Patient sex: M
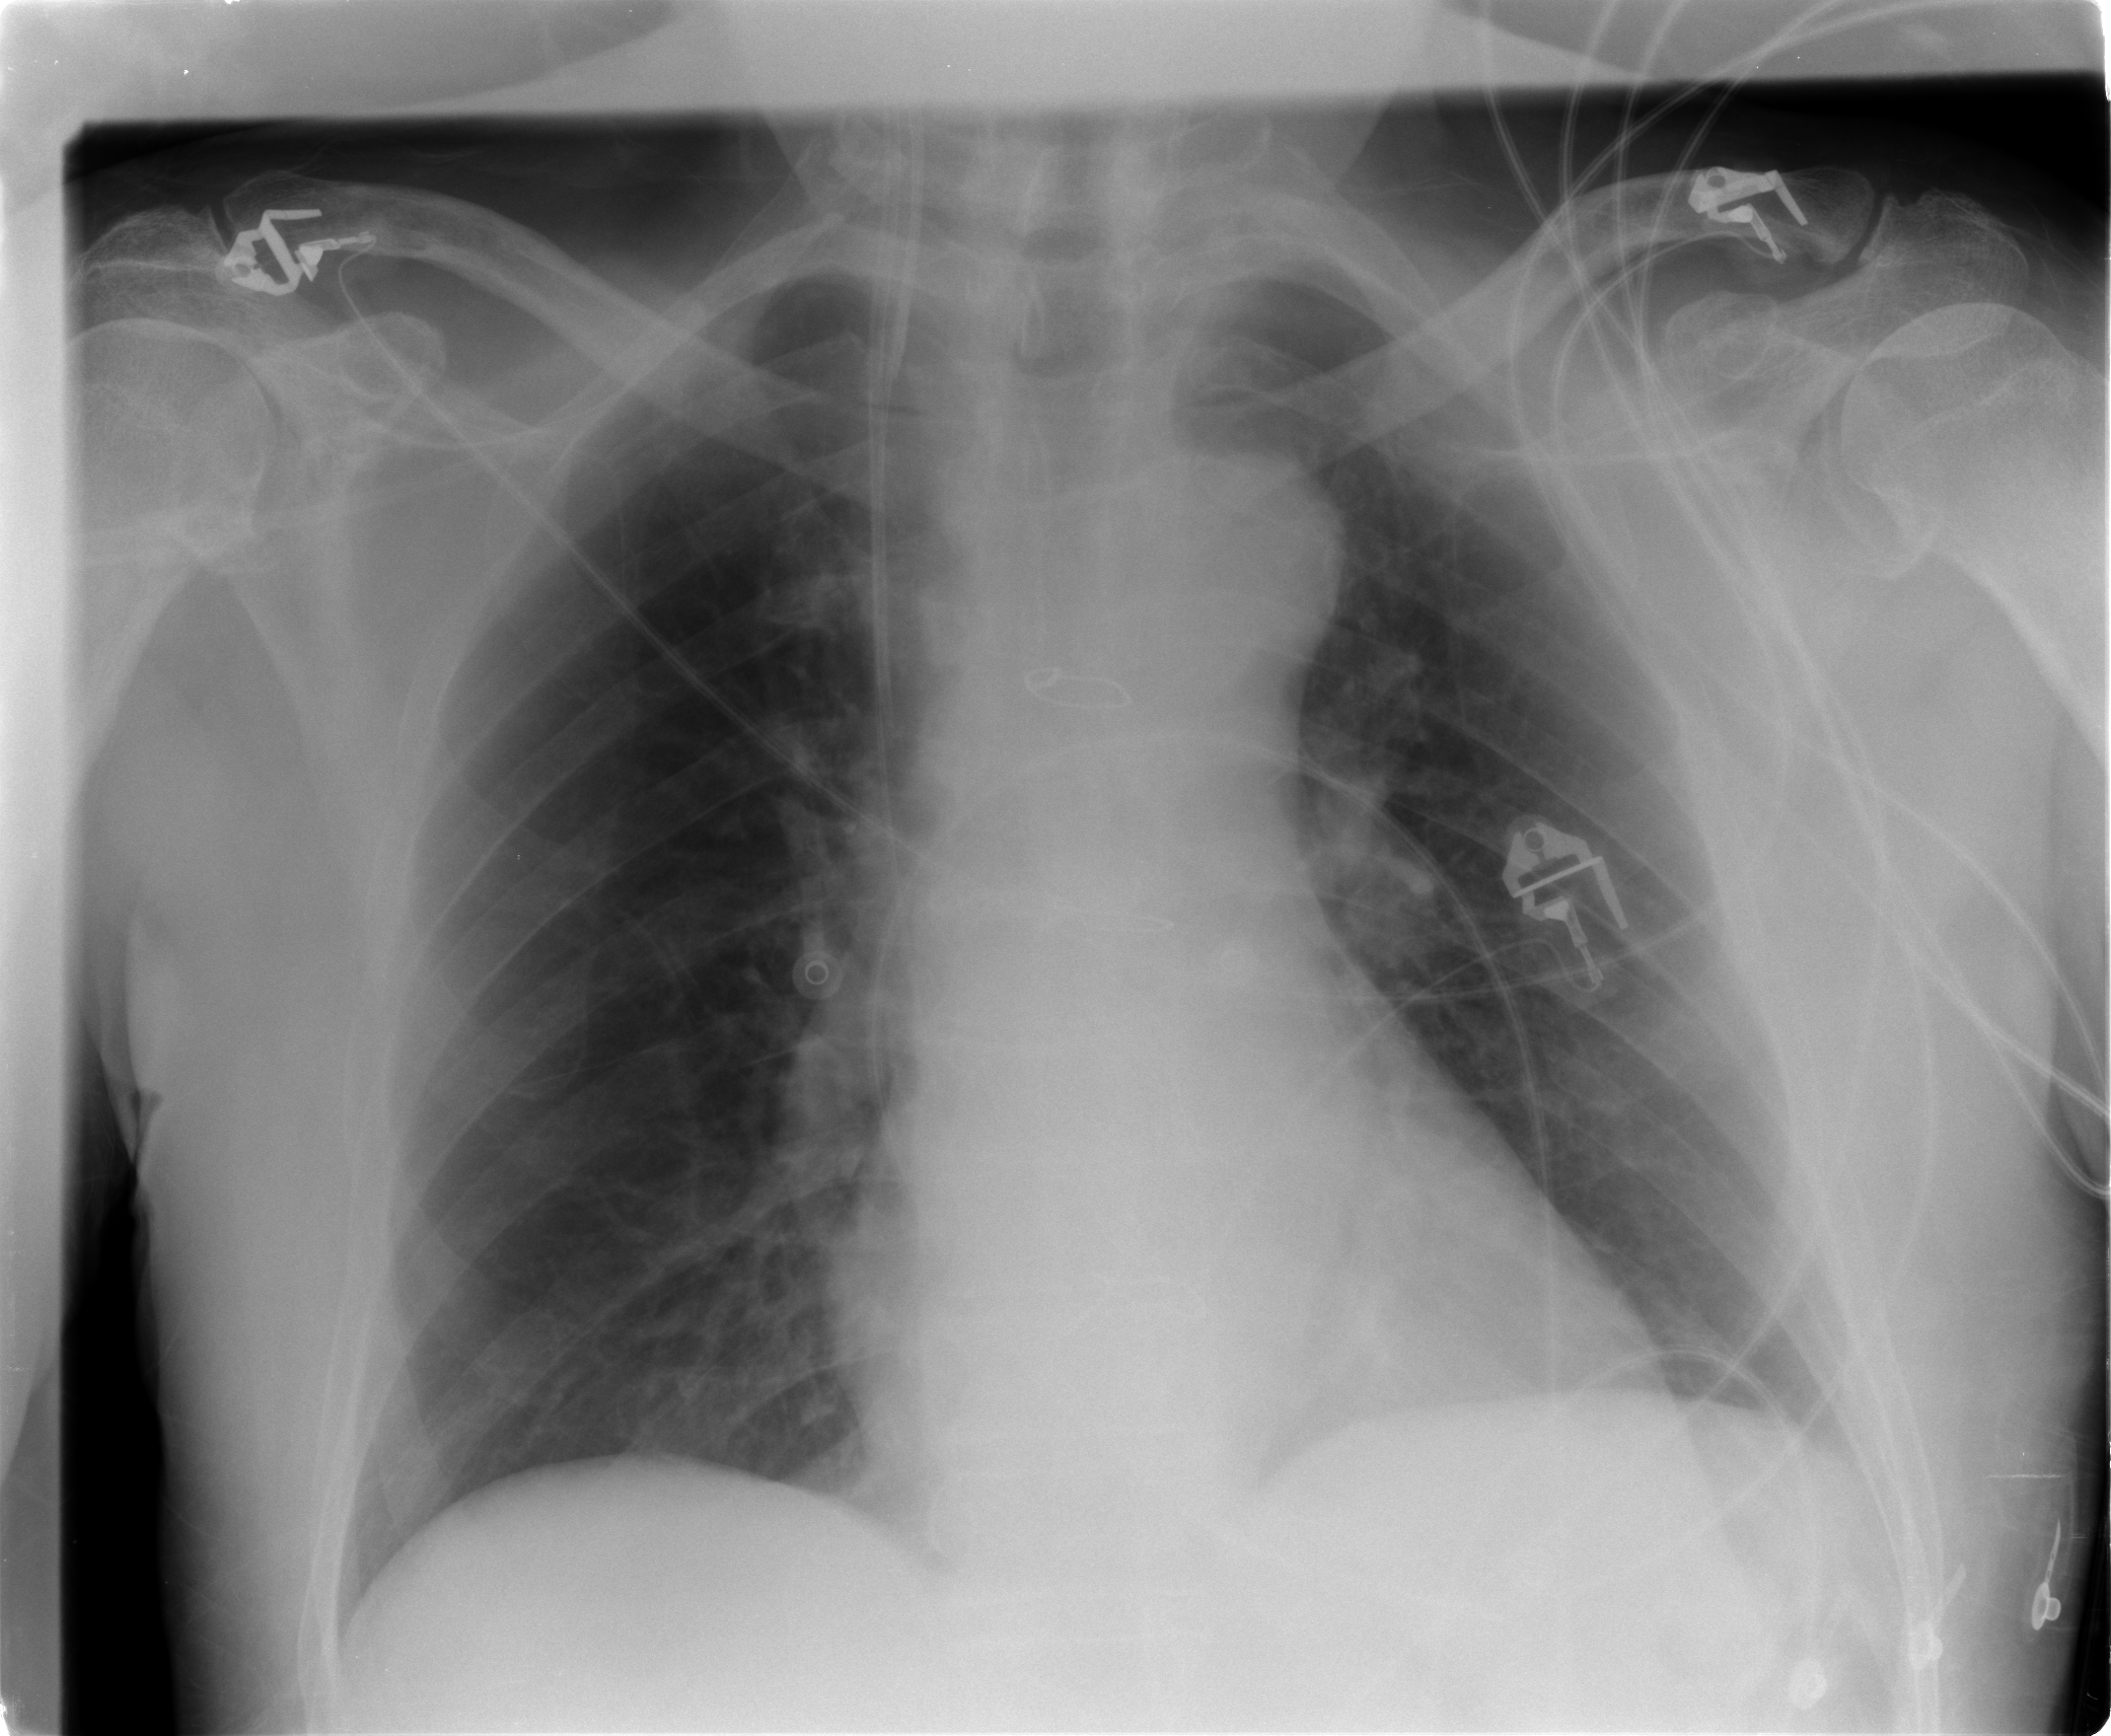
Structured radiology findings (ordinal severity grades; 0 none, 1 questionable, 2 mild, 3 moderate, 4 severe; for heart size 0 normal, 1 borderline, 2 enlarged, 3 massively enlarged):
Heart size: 0
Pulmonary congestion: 2
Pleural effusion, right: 0
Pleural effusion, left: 0
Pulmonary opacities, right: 0
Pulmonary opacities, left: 0
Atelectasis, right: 0
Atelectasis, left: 0